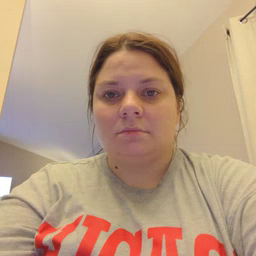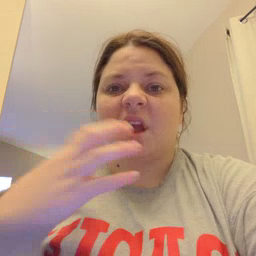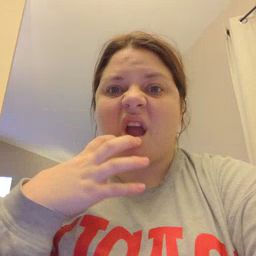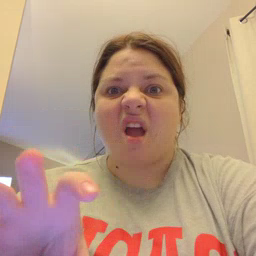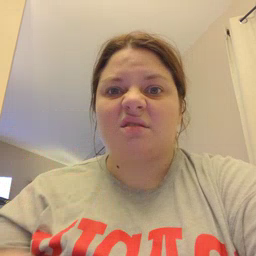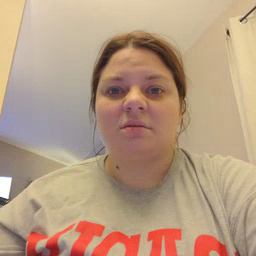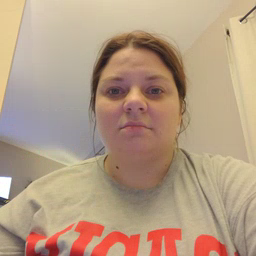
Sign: hot